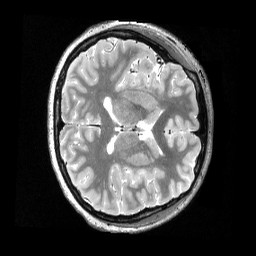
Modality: T2w
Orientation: axial
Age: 19
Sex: female
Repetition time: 3.2 s
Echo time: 0.563 s